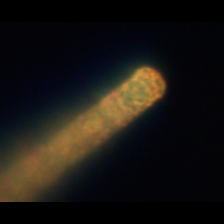
Taxon: Guinardia
Group: Diatoms